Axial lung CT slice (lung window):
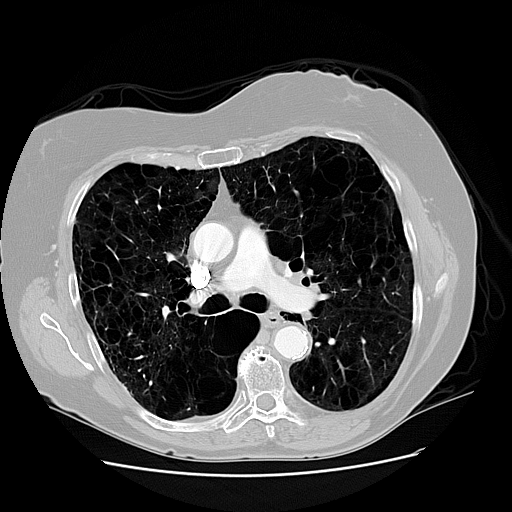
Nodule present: no